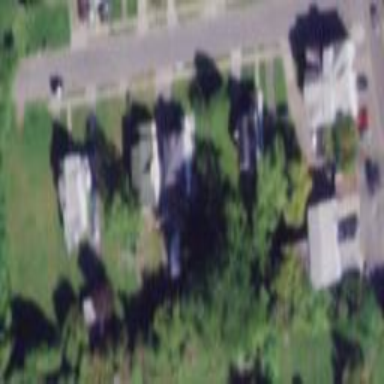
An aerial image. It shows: This residential area consists of single-family homes.